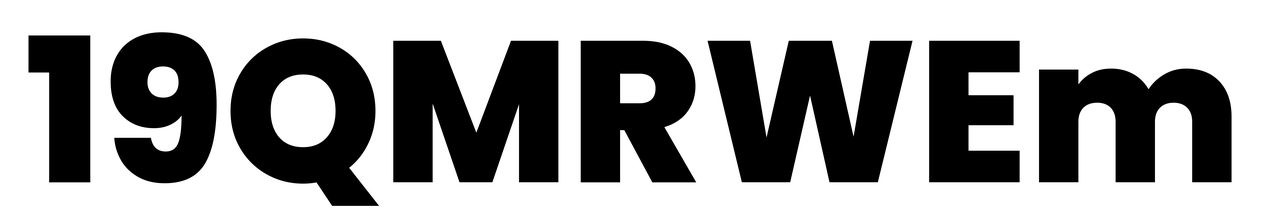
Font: Poppins-ExtraBold